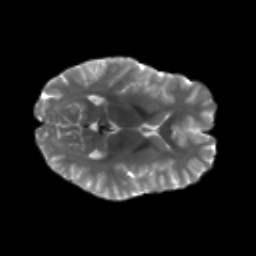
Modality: T2w
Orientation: axial
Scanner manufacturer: siemens
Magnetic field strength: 3 T
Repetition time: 4.16 s
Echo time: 0.0806 s